Interaction volume radius: 5 \u00c5
Interaction volume height: 40 \u00c5
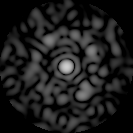
Disorder parameter: 0.8512